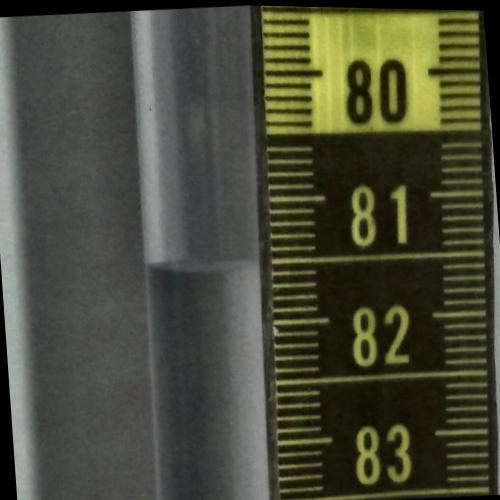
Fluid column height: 81.5 cm